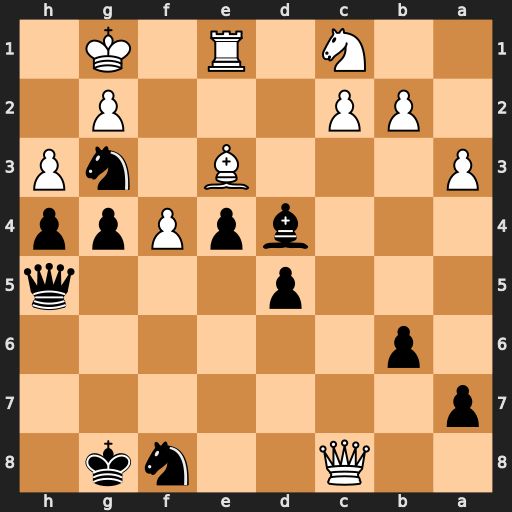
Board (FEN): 2Q2nk1/p7/1p6/3p3q/3bpPpp/P3B1nP/1PP3P1/2N1R1K1
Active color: b
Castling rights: -
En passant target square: -
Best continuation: Bxe3+ Rxe3 gxh3